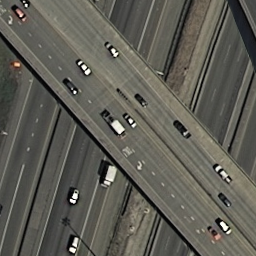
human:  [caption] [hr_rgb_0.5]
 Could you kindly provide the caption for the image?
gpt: A road go across another roads diagonally with some cars on the roads .

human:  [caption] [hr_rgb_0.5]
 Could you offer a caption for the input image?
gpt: An overpass with a road go across another roads diagonally .

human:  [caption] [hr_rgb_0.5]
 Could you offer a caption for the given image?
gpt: An overpass with a road go across another roads diagonally with some plants surounded .

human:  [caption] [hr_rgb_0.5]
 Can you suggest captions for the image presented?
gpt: An overpass with a road go across another roads diagonally with some cars on the roads .

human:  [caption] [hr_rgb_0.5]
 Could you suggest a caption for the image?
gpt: A road go across another roads with some plants surounded .